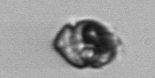
Label: Proterythropsis